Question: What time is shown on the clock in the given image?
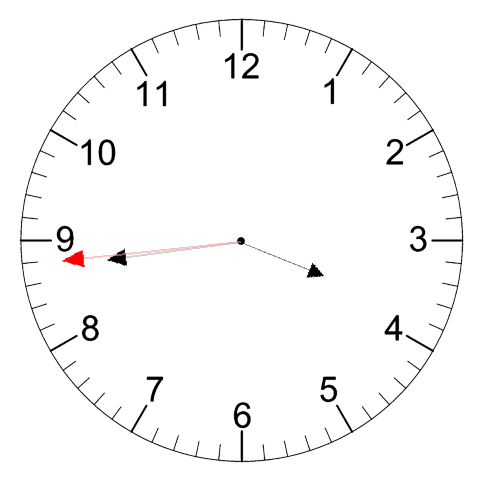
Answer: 03:43:44